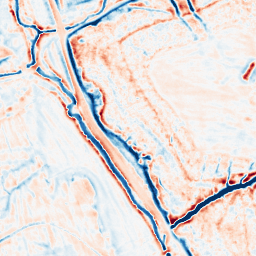
Category: edge_preserving
Decomposition family: bilateral
Decomposition parameters: d: 15
sigma_color: 50
sigma_space: 25
Upsampling method: linear_exact
Upsampling parameters: scale: 2
Upsampling scale: 2